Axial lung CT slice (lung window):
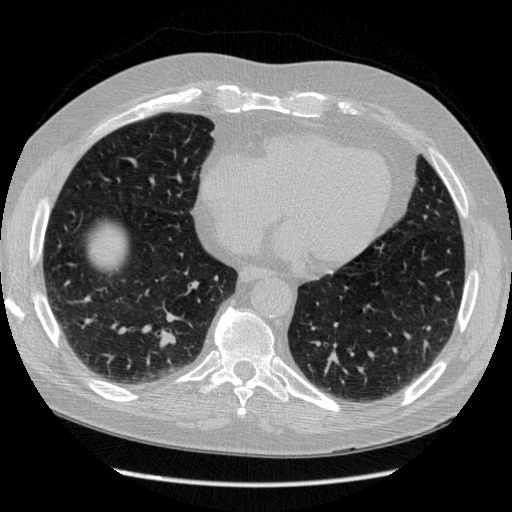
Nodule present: no